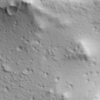
Label: not_dusty